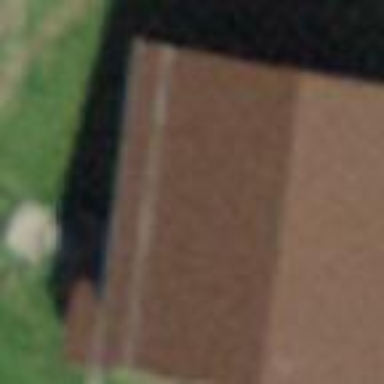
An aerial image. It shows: Rural barn.